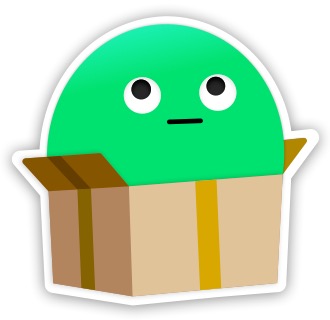
Label: others